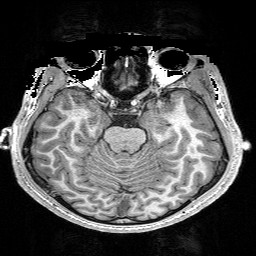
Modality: T1w
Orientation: coronal
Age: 20
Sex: male
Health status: healthy
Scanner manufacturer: siemens
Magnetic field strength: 3 T
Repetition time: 3.2 s